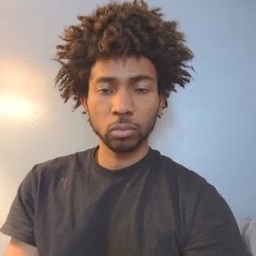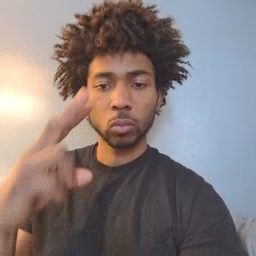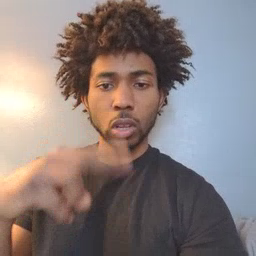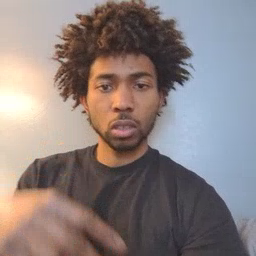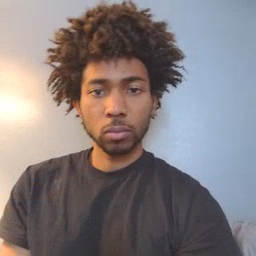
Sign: read